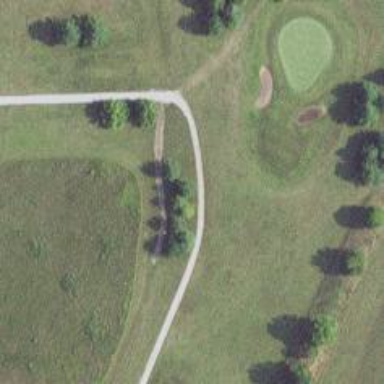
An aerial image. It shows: Path used for both walking and golf.